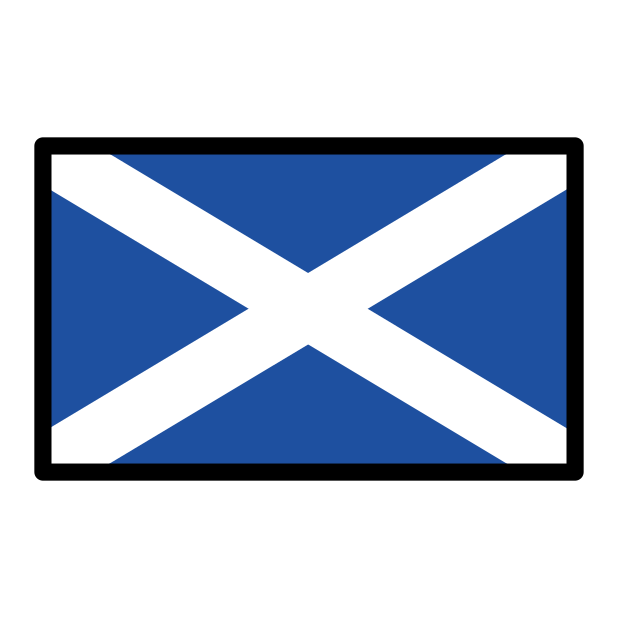
flag: Scotland